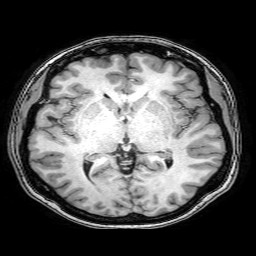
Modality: T1w
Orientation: coronal
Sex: female
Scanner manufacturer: philips
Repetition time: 0.008124 s
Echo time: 0.00371 s